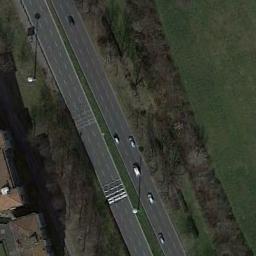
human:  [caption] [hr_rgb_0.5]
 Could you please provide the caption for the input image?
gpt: There are large green lawns and trees around the freeway, There are several cars on the freeway, And there are several buildings next to the freeway .

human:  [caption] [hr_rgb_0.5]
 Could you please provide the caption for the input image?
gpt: There are different Numbers of cars on each highway .

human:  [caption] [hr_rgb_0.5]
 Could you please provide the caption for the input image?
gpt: The freeway goes through the grass with some cars .

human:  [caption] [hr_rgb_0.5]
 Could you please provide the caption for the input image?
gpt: A straight freeway is a lawn on one side and on the other side are some houses .

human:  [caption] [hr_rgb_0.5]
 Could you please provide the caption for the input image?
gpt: There are lawns and some brown buildings beside the freeway .